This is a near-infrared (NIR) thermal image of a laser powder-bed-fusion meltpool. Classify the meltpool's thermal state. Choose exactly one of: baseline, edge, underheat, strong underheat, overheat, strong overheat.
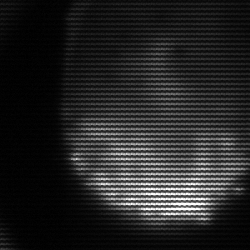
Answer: edge